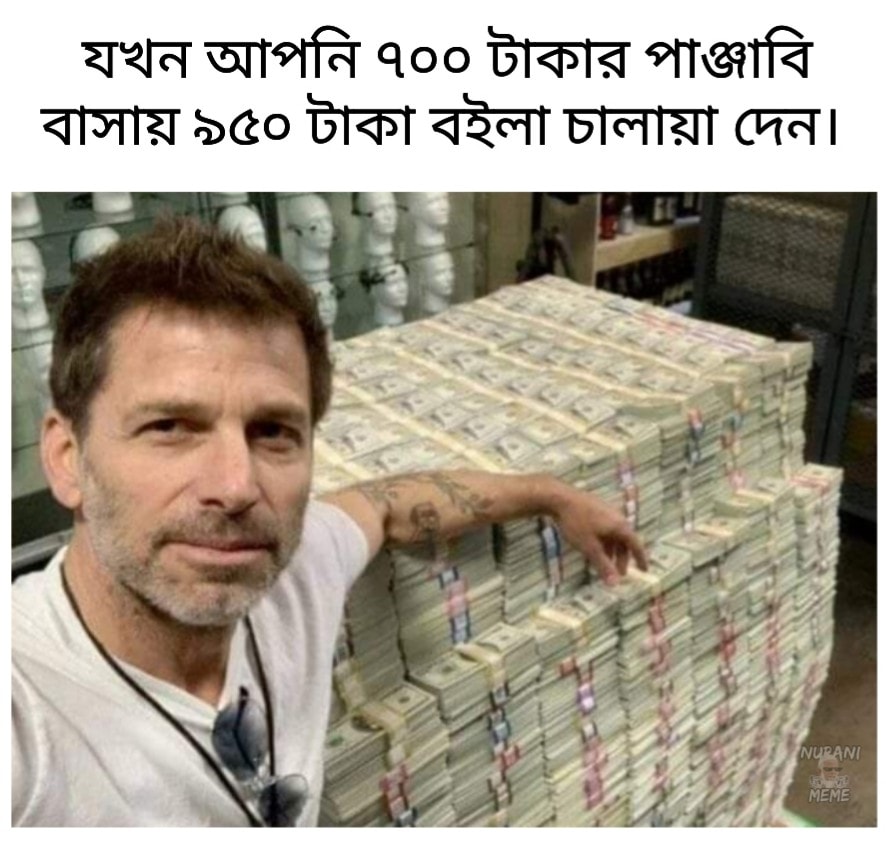
Text: যখন আপনি ৭০০ টাকার পাঞ্জাবি বাসায় ৯৫০ টাকা বইলা চালায়া দেন ।
Label: Non Hate